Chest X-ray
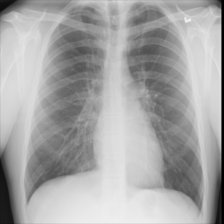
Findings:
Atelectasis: negative
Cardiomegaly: negative
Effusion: negative
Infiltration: negative
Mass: negative
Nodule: negative
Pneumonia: negative
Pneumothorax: negative
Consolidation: negative
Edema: negative
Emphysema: negative
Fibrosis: negative
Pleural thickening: negative
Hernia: negative